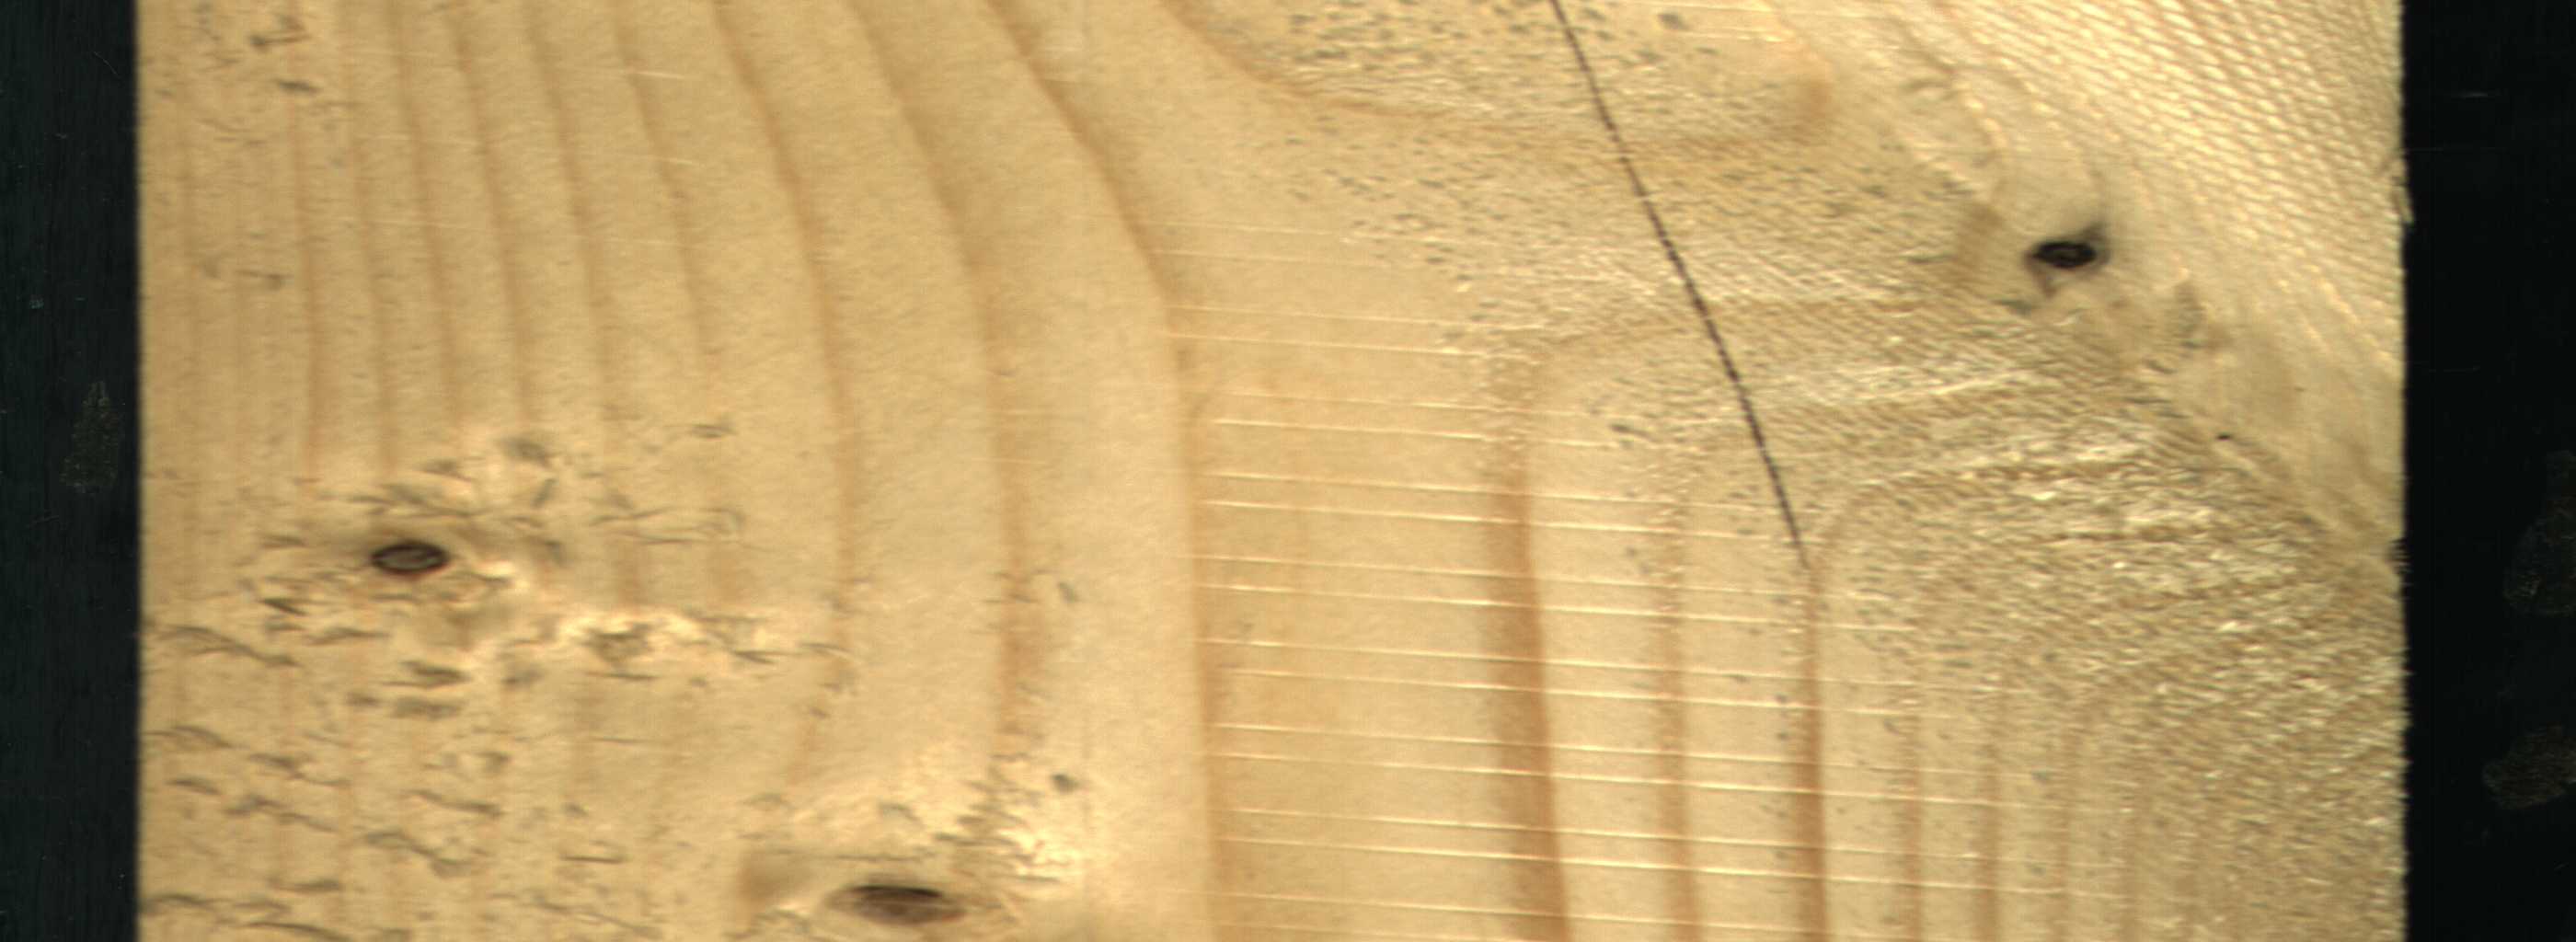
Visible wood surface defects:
Crack
Dead_Knot
Dead_Knot
Live_Knot